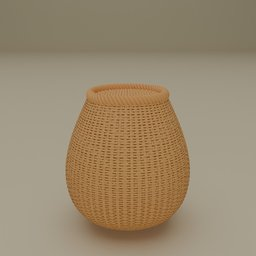
Label: decoration